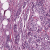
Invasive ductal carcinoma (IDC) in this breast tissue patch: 1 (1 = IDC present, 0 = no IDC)